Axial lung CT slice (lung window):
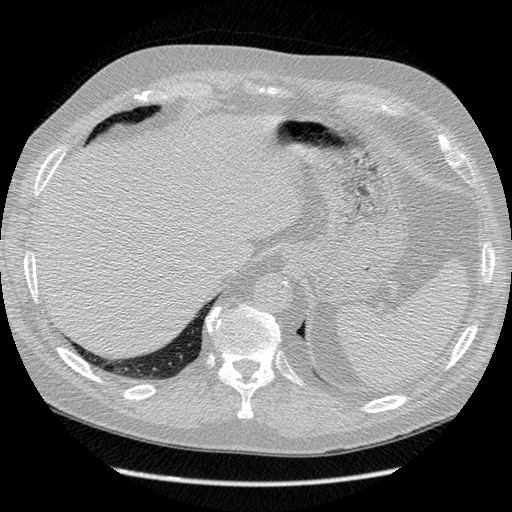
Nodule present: no